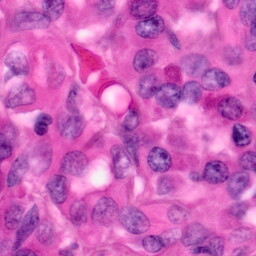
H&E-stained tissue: Pancreatic